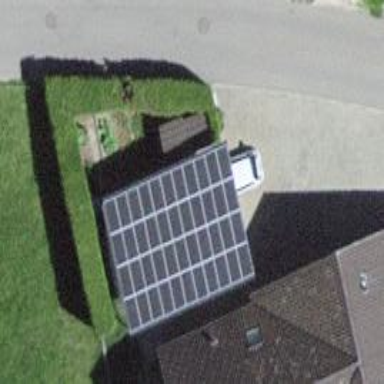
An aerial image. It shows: Solar power generator with photovoltaic panels.